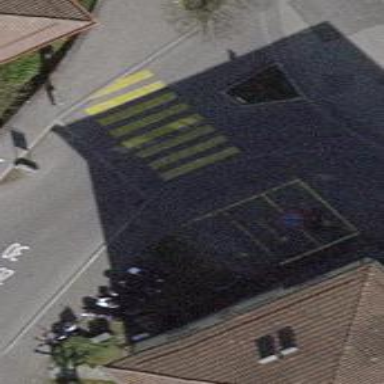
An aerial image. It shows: Kerb serving as barrier.